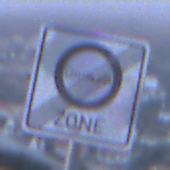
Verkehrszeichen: EndeUmweltzone
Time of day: SunriseSunset
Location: Outdoor (Urban)
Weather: Overcast
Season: NotSpecified
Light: Natural